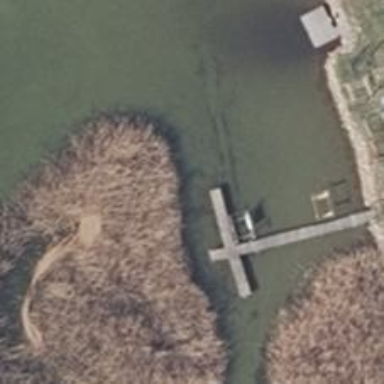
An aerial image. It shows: Man-made pier.